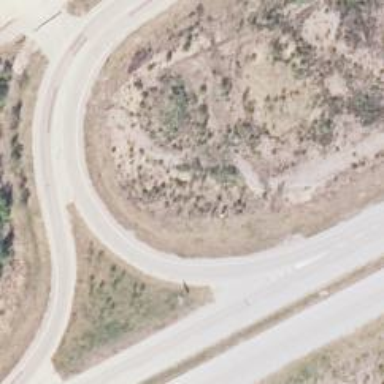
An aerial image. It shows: Asphalt road classified as tertiary trunk link.